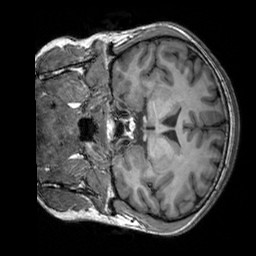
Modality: T1w
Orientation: coronal
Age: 33
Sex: male
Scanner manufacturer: siemens
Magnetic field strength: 3 T
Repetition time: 2.3 s
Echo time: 0.00303 s